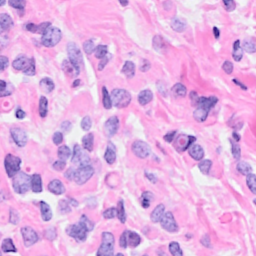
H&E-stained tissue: Breast